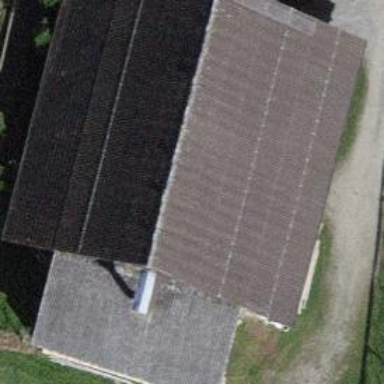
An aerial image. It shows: Farm auxiliary building.